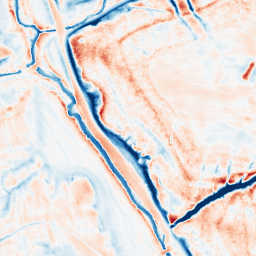
Category: trend_removal
Decomposition family: local_polynomial
Decomposition parameters: window_size: 21
degree: 2
Upsampling method: sinc_hamming
Upsampling parameters: scale: 4
kernel_size: 8
Upsampling scale: 4